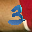
Label: 3